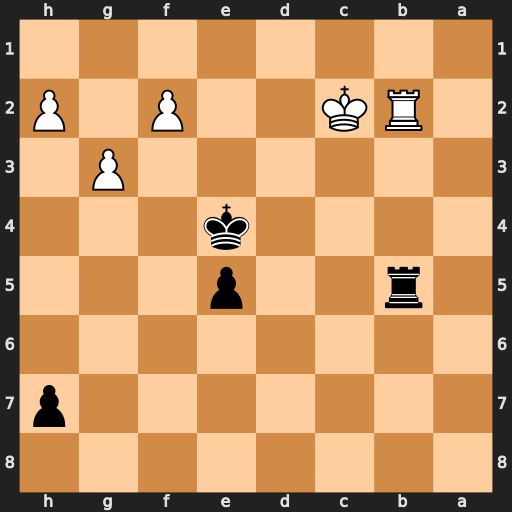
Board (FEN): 8/7p/8/1r2p3/4k3/6P1/1RK2P1P/8
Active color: b
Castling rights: -
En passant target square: -
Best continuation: Rxb2+ Kxb2 Kf3 Kc3 Kxf2